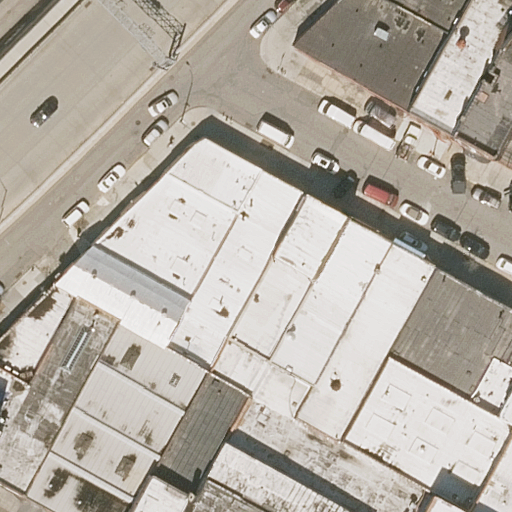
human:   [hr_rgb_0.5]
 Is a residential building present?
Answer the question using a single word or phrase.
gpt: yes

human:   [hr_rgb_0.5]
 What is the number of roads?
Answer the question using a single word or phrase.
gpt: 4

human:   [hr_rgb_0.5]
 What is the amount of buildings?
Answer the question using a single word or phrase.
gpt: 21

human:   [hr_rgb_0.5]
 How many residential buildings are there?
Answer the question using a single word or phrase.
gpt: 21

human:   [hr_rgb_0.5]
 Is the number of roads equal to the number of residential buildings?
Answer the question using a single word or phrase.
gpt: no

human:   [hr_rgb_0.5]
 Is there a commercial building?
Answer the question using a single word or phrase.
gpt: no

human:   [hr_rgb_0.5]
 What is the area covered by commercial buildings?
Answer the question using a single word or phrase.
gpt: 0m2

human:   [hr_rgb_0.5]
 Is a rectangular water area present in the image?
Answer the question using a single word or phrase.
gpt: no

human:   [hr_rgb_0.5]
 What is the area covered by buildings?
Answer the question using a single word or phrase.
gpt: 5037m2

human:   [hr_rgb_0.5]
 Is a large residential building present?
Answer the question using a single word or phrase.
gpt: yes

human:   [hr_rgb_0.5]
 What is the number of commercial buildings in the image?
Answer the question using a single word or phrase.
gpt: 0

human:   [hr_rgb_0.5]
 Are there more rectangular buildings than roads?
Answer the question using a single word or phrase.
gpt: yes

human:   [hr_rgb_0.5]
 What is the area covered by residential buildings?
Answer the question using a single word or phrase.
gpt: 5037m2

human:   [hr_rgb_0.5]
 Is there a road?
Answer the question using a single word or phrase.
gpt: yes

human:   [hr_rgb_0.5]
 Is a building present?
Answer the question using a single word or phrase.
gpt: yes

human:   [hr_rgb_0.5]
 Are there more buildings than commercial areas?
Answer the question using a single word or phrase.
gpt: yes

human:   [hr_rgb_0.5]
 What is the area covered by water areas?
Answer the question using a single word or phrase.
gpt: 0m2

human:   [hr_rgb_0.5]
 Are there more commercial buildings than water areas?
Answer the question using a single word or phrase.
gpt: no

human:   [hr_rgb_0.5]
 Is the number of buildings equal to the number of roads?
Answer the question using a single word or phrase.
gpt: no

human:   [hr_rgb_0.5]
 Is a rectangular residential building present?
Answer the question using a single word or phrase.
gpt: yes

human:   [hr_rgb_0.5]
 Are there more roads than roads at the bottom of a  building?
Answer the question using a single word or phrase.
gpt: no

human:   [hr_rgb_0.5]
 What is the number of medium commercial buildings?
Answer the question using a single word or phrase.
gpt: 0

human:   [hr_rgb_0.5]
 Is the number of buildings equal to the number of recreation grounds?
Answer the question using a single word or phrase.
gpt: no

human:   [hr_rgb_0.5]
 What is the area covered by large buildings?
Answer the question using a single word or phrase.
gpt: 959m2

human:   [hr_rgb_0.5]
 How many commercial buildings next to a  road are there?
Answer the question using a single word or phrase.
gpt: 0

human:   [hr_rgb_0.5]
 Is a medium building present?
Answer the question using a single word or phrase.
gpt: yes

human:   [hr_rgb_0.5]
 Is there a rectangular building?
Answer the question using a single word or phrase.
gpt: yes

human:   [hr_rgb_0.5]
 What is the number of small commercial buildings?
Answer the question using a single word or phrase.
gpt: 0

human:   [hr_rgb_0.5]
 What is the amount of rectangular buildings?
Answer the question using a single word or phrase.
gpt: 21

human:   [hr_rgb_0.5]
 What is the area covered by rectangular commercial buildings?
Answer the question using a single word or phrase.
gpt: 0m2

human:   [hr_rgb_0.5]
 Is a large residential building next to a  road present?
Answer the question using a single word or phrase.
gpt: yes

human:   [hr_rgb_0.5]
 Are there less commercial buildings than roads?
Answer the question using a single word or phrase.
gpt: yes

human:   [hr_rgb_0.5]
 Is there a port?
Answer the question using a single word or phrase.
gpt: no

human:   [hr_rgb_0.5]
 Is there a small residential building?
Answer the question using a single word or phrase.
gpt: yes

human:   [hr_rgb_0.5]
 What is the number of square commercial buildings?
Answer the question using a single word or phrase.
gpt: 0

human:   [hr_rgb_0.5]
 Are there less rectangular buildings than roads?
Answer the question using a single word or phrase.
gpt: no

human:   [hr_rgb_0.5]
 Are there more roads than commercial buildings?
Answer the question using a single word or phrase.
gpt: yes

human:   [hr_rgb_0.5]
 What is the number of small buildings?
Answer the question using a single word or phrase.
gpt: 6

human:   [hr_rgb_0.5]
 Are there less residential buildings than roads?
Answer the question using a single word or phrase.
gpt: no

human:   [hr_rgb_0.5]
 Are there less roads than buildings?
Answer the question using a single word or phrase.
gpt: yes

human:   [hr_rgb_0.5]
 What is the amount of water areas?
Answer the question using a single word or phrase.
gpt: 0

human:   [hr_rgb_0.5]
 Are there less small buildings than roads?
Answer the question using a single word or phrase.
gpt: no

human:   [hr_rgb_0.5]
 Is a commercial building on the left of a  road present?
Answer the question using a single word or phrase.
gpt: no

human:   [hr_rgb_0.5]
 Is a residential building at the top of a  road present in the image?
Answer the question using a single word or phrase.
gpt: yes

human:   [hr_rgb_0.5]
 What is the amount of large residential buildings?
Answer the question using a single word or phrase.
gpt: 1

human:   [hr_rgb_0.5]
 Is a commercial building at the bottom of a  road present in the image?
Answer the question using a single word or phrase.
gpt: no

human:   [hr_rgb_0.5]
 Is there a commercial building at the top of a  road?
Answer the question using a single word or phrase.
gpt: no

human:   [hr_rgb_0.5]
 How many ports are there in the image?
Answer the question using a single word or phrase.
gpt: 0

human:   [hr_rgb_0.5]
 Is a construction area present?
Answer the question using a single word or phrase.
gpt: no

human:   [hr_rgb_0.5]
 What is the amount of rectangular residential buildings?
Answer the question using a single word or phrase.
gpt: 21

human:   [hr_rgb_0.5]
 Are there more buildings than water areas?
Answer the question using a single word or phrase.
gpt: yes

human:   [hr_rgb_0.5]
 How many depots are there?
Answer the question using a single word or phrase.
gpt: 0

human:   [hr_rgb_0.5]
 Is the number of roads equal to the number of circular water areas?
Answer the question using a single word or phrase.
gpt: no

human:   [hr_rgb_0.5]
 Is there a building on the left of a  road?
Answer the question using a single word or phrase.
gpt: yes

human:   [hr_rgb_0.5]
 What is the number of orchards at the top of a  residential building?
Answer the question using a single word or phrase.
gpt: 0

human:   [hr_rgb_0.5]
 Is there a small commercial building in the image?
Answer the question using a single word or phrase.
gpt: no

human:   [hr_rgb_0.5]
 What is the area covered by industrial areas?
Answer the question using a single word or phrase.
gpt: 0m2

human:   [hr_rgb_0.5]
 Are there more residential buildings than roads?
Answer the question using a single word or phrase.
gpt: yes

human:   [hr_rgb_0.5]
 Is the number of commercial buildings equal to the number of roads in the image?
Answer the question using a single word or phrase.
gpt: no

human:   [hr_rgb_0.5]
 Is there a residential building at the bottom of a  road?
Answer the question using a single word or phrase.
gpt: yes

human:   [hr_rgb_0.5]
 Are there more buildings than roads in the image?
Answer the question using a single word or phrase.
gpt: yes

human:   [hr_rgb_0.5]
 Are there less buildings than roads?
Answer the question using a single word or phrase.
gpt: no

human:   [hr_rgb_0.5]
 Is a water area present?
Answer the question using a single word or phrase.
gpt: no

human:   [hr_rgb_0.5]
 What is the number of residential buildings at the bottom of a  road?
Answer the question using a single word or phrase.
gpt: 18